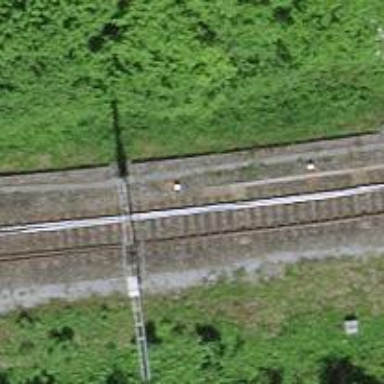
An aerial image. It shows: Railway switch.